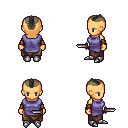
a pixel art fantasy rpg character, female body template, human, tanned skin, chain tabard jacket, robe skirt, gray short mohawk hairstyle, cloth bracers, metal boots, dagger, four views (front, back, left, right), 2x2 character sprite sheet, small pixel art, hard edges, no anti-aliasing